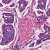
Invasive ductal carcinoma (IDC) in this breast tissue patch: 1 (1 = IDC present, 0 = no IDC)